Interaction volume radius: 10 \u00c5
Interaction volume height: 15 \u00c5
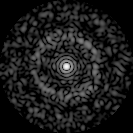
Disorder parameter: 0.816